Interaction volume radius: 5 \u00c5
Interaction volume height: 20 \u00c5
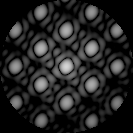
Disorder parameter: 0.06949